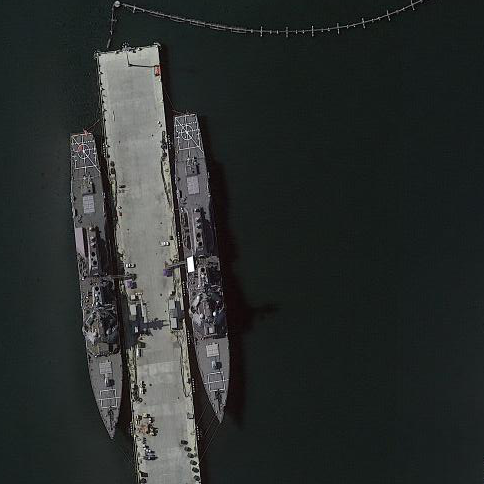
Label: destroyer